Question: I'm a beginner web developer and am learning how to create tables. I need a table with a border around the table and borders around each individual row (there are 6 rows). The table needs to look like this:

Here is my code right now:
'''
<!DOCTYPE html>
<html>
<head>
<style type="text/css">
<!--
table, tr, td {border: 1px solid;
padding: 4px;
border-color: 628ECC;
}
tr {border: 1 px solid;
border-color:628ECC;
}
-->
</style>
<meta charset="utf-8" />
<title>RMHCTable</title>
</head>
<body>
<header>
<nav>
</nav>
</header>
<section>
<aside>
</aside>
<article>
<h1 style=font-family:"Futura">Gift Options and Benefits</h1>
<table>
<tr class="first row">
<td>Type of Gift</td>
<td>Income to Donor</td>
<td>Taxation of Income</td>
<td>Benefits to Donor</td>
<td>Value to the St. Louis<br>Ronald McDonald House</td>
</tr>
<tr>
<td>1. Cash or Security</td>
<td>None</td>
<td>None</td>
<td>Tax deduction on the current market<br> value. Avoidance of capital gains tax<br>
on appreciated security.</td>
<td>Immediate receipt of cash<br> or security gift.</td>
</tr>
<tr>
<td>2. Bequest in Will</td>
<td>N/A</td>
<td>N/A</td>
<td>Desired estate distribution.<br> Reduced estate taxes.</td>
<td>Receipt of bequest at death<br>of donor.</td>
</tr>
<tr>
<td>3. Charitable Gift Annuity</td>
<td>Fixed amount based on<br>actuarial tables.</td>
<td>Portion of income<br> is non-taxable.</td>
<td>Substantial tax deduction in year of<br>gift. Reduced capital gains tax.</td>
<td>Property contributed;<br>activated as financial<br>benefit at death</td>
</tr>
<tr>
<td>4. Charitable<br>Remainder Trust<br>Annuity or Unitrust</td>
<td>Fixed income or variable income based on annual value of Trust</td>
<td>Income taxable<br>based on annual<br>income.</td>
<td>Initial income tax deduction based<br>on the market value of the gift,<br>
reduced by factors from the IRS<br>
which determine value of the life estate.<br>No capital gains tax.</td>
<td>Receipt of charitable<br>remainder at death.</td>
</tr>
<tr>
<td>5. Life Insurance<br>Policy</td>
<td>None</td>
<td>None</td>
<td>Tax decuctions on premiums paid,<br>dividend assigned, cash or replacement<br>
value. Avoidance of probate, estate/<br>inheritance taxes.</td>
<td>Receiipt of donor financial<br>benefits at death or<br>liquidation of policy.</td>
</tr>
<tr>
<td>6. Gift of Persoanl<br>Residence</td>
<td>N/A</td>
<td>N/A</td>
<td>Immediate tax decution for value<br>of remainder</td>
<td>Ownership of farm or<br>residence at death of<br>life tenants.</td>
</tr>
</table>
</article>
</section>
<footer>
</footer>
</body>
</html>
'''
I've been having trouble understanding style sheets in general. I understand inline styles but have been having trouble with CSS.
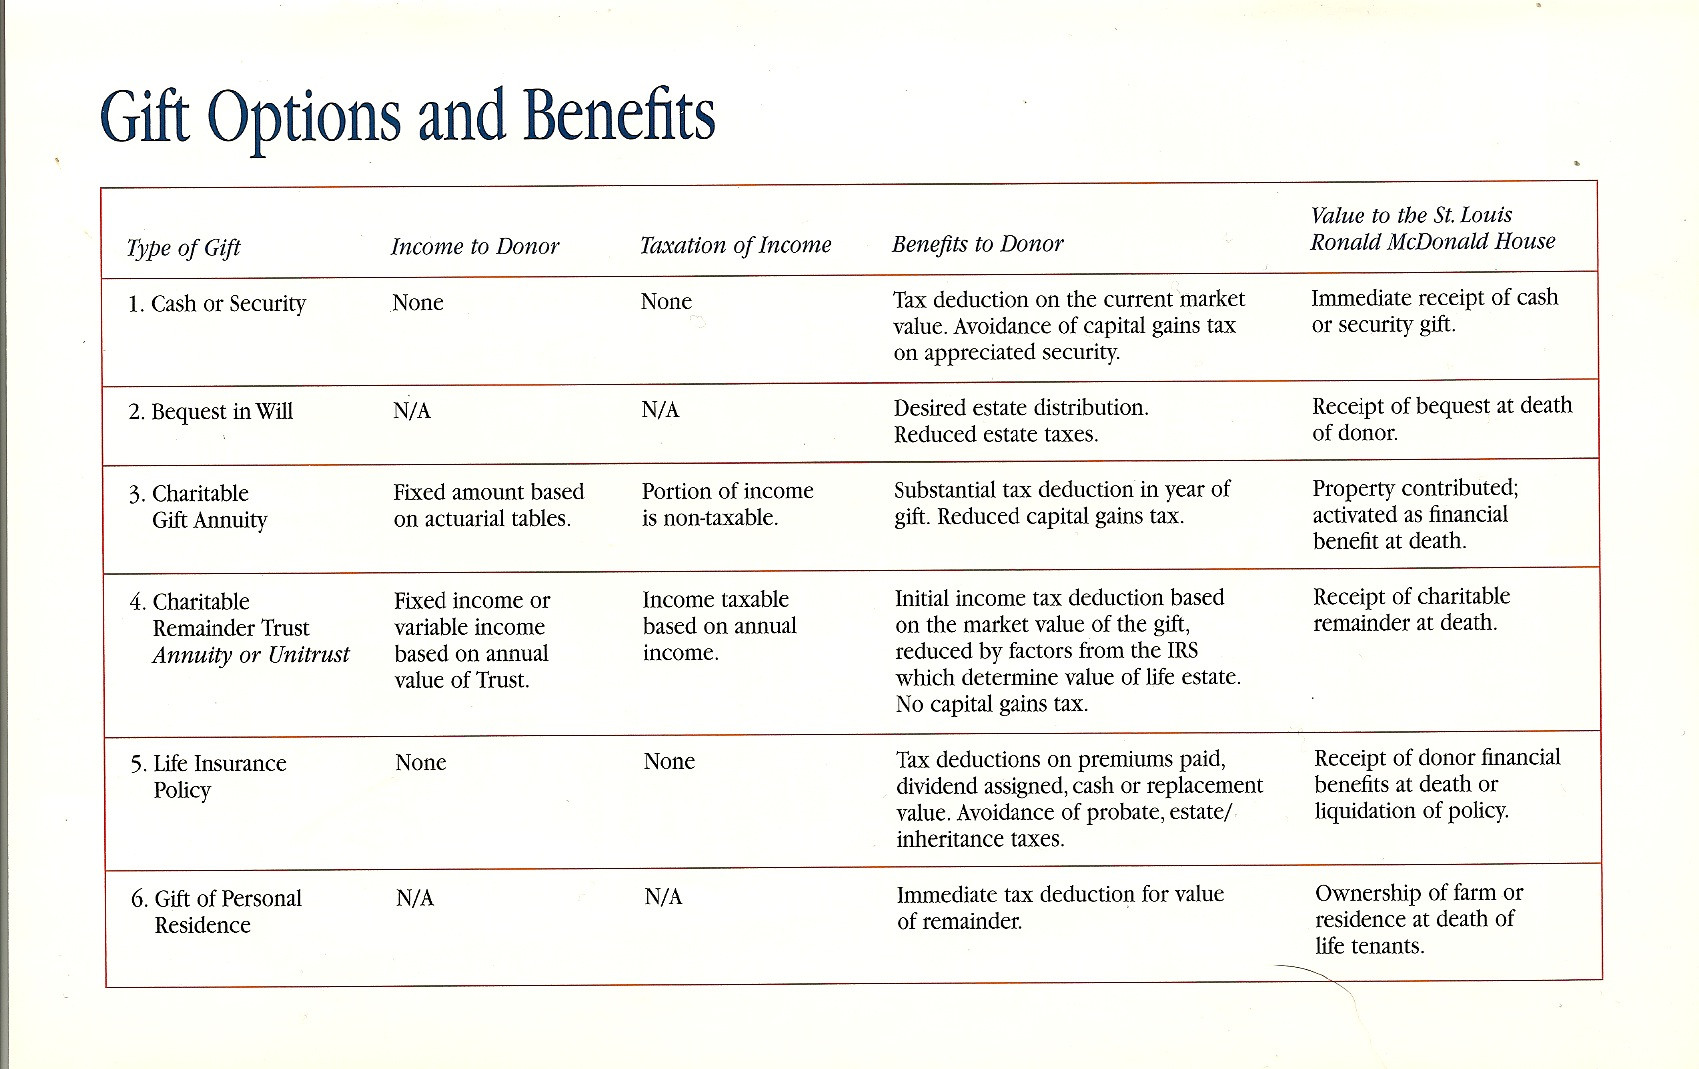
Answer: So you can't set border properties on a row. The important CSS here is:
'''
table {
border-collapse: collapse; /* this is pretty straight forward
but it collapses each of the individual
cell borders into each other */
border: 1px solid black; /* this puts the border around the whole table */
}
td {
border-bottom: 1px solid black; /* this puts the bottom border on each row */
padding: 10px; /* this could be set to anything but gives your table a little spacing. */
}
'''
I hope this helps. See <URL> for demo.